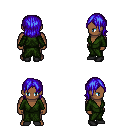
a pixel art fantasy rpg character, male body template, human, dark skin, green robe, white pants, blue long bangs hairstyle, black shoes, four views (front, back, left, right), 2x2 character sprite sheet, small pixel art, hard edges, no anti-aliasing